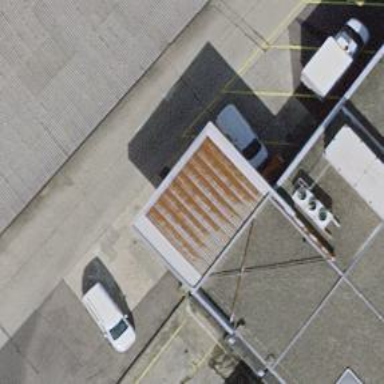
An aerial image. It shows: View of roof of building.